Question: the chrome debugger shows my result. It calls it "Object". But when I try to open it as an object it is just undefined.

Can somebody explain me the difference here?
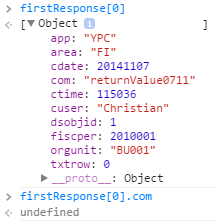
Answer: I think 'firstResponse[0]' is itself an array. try 'firstResponse[0][0].com'